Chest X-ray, AP view. Patient: 48 years old, sex M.
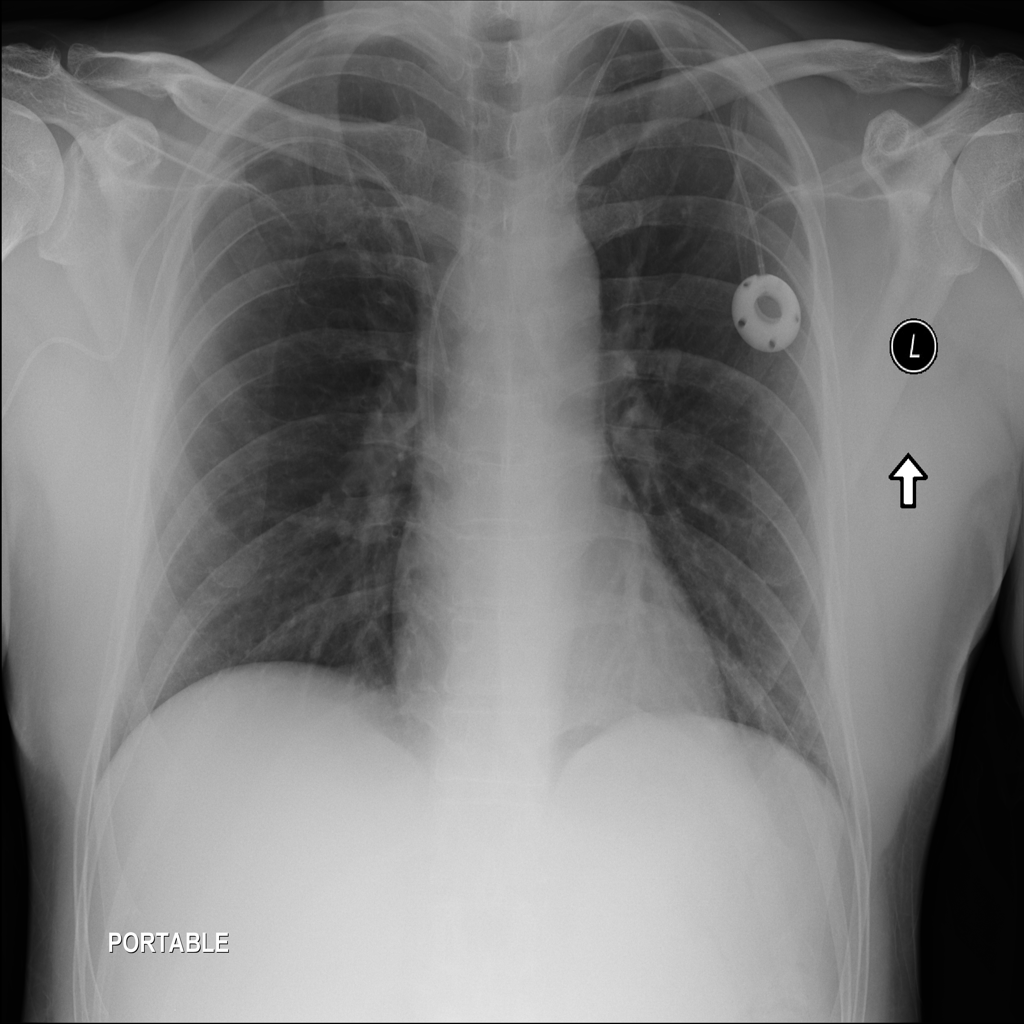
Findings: No Finding